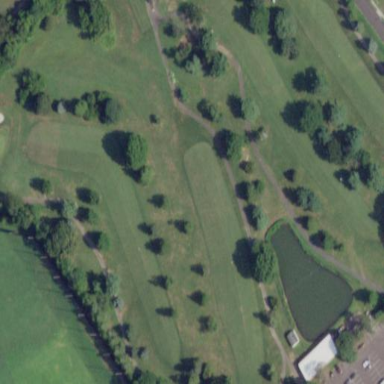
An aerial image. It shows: Golf fairway surrounded by grass.